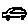
Label: car